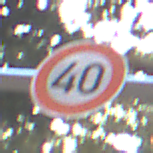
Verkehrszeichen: Geschwindigkeit40
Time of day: MorningAfternoon
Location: Outdoor (Suburban)
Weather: PartlyCloudy
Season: NotSpecified
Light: Natural